Field crop: tomato
Growth stage: 1
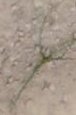
Species: cyperus